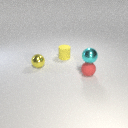
small cyan metal sphere above small red rubber sphere